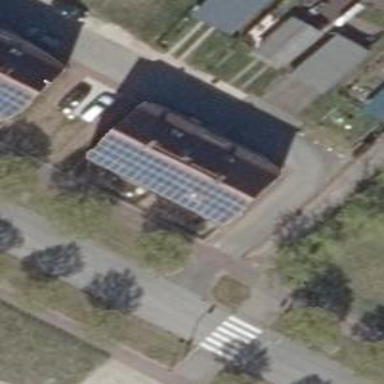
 generating electricity through photovoltaic methods."